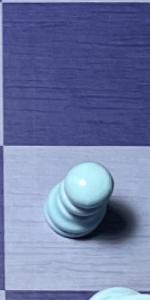
Label: Pawn_White